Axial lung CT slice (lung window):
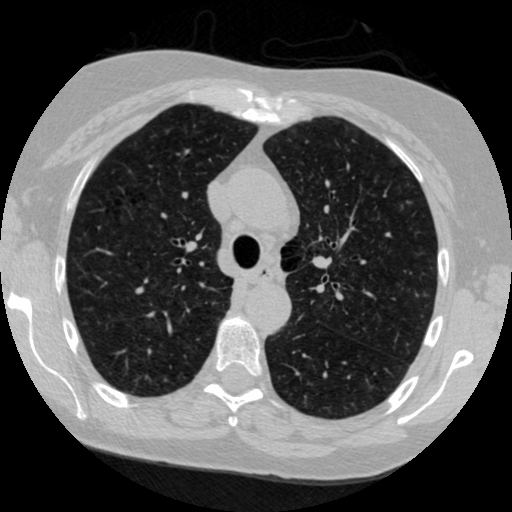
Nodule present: no